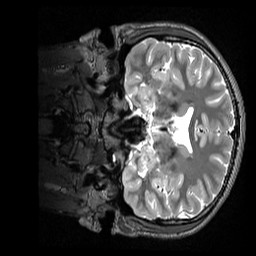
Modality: T2w
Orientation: coronal
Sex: male
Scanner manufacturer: siemens
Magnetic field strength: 3 T
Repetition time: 3.2 s
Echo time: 0.409 s